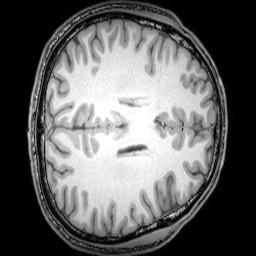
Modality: T1w
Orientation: axial
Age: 25
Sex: male
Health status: healthy
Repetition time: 0.081 s
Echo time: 0.037 s